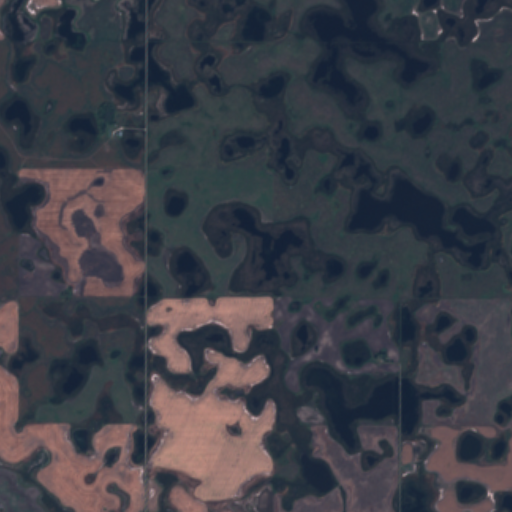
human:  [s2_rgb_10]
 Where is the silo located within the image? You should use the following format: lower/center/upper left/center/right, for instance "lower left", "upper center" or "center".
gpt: The silo is located in the lower right of the image.
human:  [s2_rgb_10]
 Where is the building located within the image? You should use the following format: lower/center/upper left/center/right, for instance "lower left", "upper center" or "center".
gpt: The building is located in the lower right of the image.
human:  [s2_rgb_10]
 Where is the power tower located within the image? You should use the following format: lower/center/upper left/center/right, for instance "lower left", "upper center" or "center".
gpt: There is no power tower in the image.